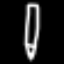
Label: pencil